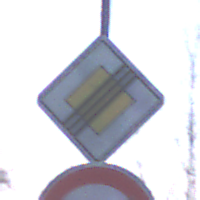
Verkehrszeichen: EndeVorfahrtsstrasse
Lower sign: Geschwindigkeit80
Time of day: MorningAfternoon
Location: Outdoor (Nature)
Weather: PartlyCloudy
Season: NotSpecified
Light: Natural